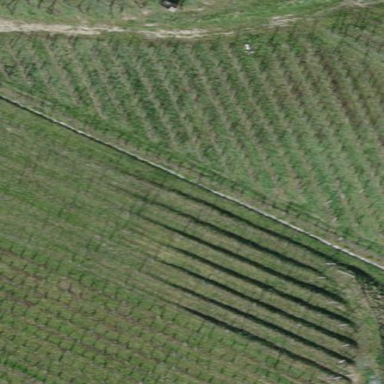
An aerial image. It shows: Vineyard with grape crops.